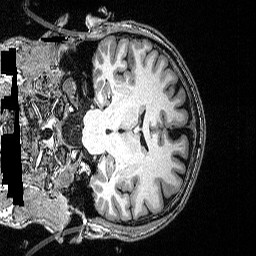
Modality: T1w
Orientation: coronal
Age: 41
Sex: male
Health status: healthy
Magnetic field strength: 3 T
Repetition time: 2.53 s
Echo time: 0.00331 s